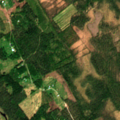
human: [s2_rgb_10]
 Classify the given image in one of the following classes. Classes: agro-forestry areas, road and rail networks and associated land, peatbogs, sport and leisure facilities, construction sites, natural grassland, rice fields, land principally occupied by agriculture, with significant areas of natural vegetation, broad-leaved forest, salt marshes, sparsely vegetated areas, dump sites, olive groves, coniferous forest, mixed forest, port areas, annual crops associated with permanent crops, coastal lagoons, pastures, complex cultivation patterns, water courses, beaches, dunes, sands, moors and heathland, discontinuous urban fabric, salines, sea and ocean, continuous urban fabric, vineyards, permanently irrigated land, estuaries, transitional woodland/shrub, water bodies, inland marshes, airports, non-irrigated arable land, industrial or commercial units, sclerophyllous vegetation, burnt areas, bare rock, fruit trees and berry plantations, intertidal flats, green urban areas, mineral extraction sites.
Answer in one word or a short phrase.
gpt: coniferous forest, mixed forest, peatbogs